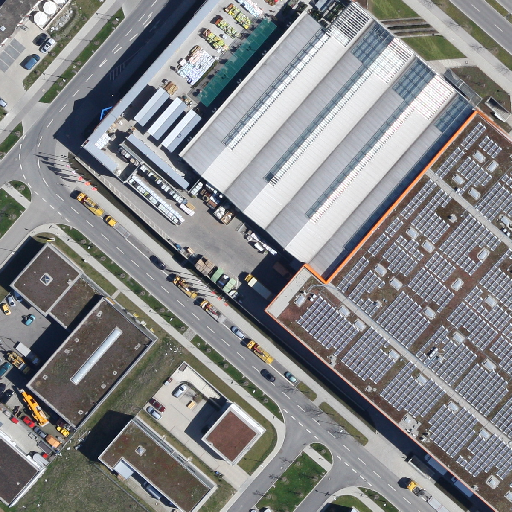
Referring expression: paved road along with tree